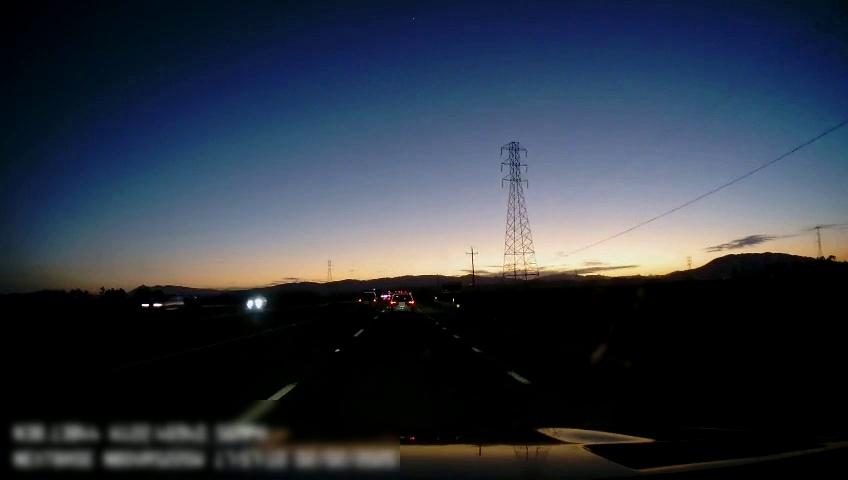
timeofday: Dusk/Dawn/Twilight
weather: Sunny
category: Drivable Space
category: Vehicles | Car
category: Vehicles | SUV
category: Vehicles | SUV
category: Vehicles | Truck
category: Lanes | Alternate Lane
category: Lanes | Current Lane
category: Lanes | Current Lane
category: Lanes | Alternate Lane